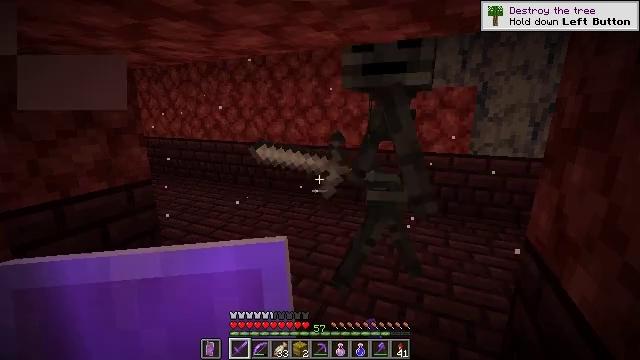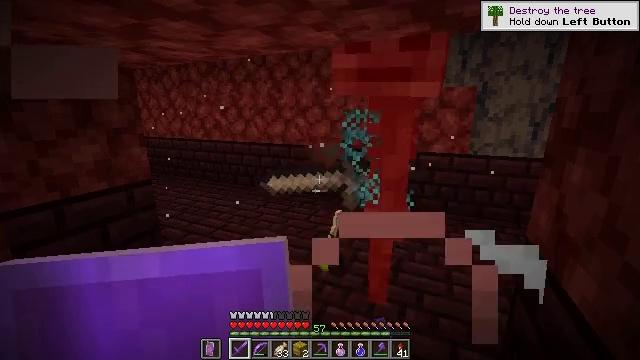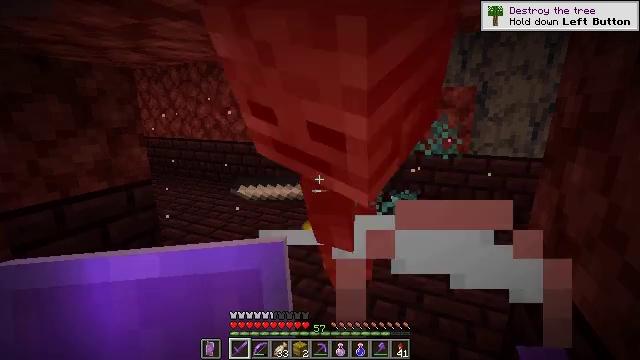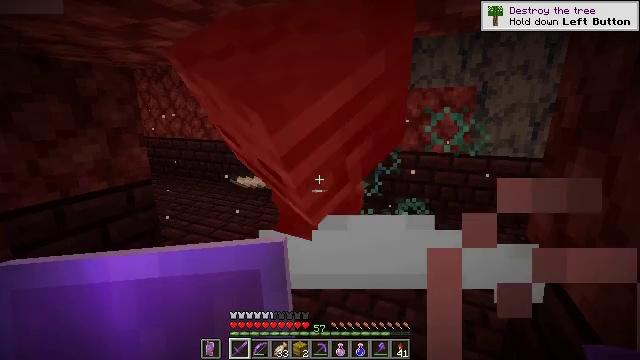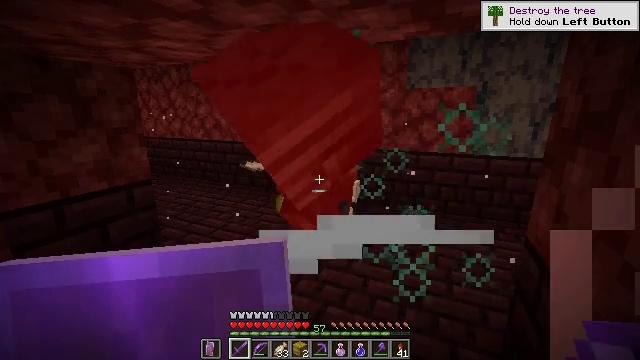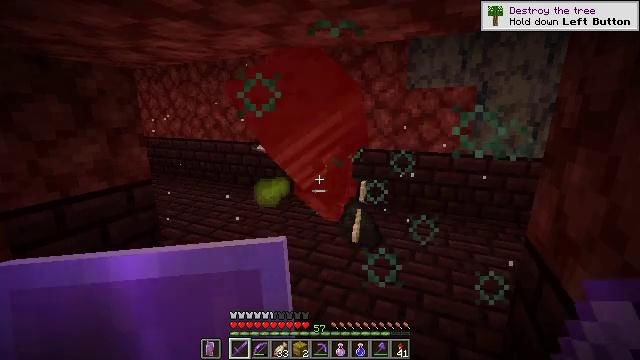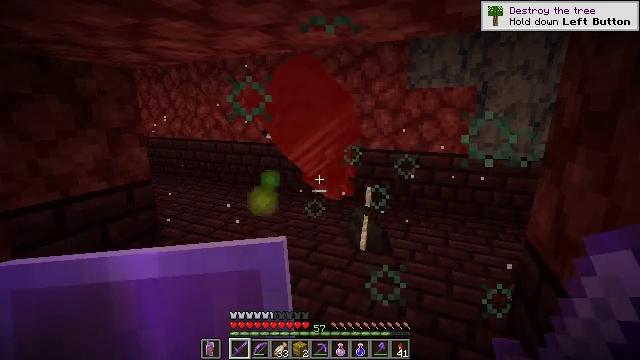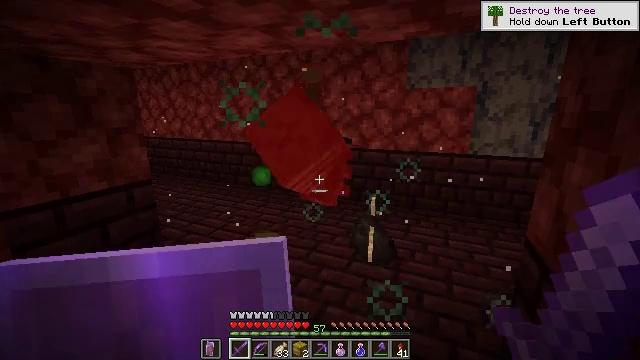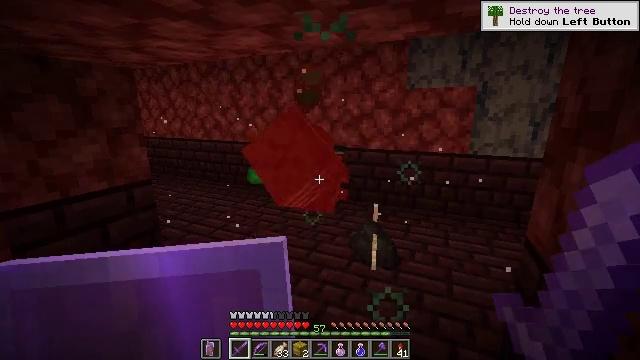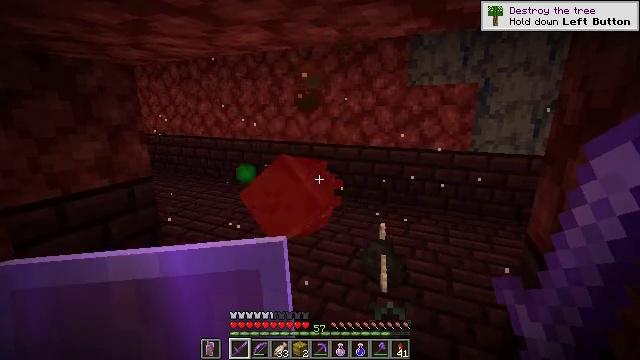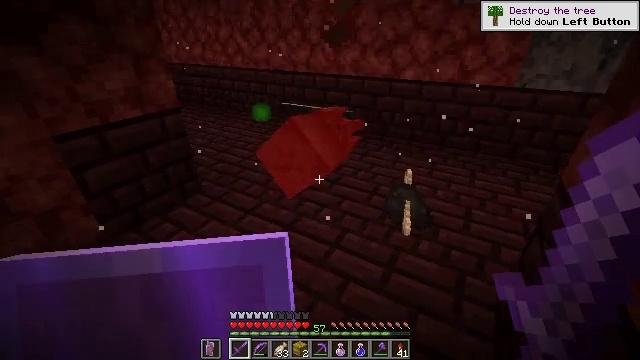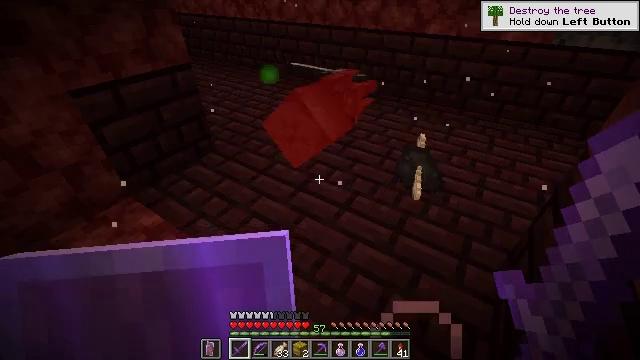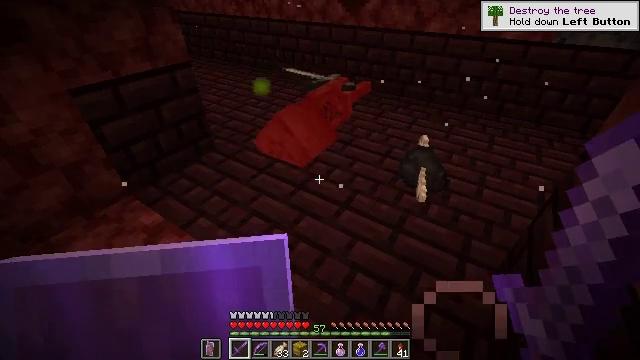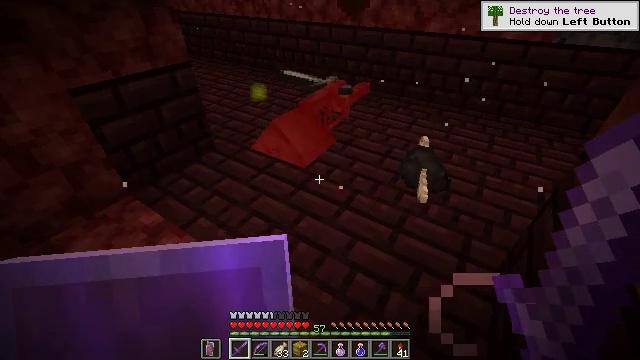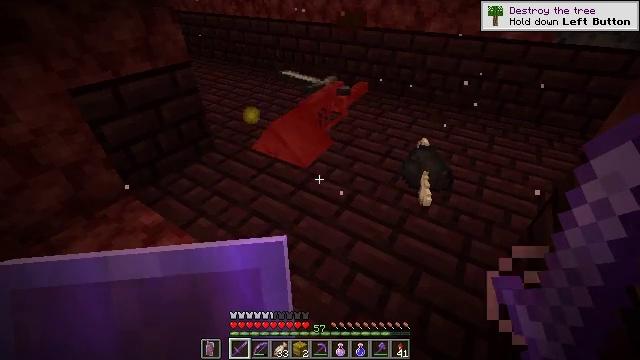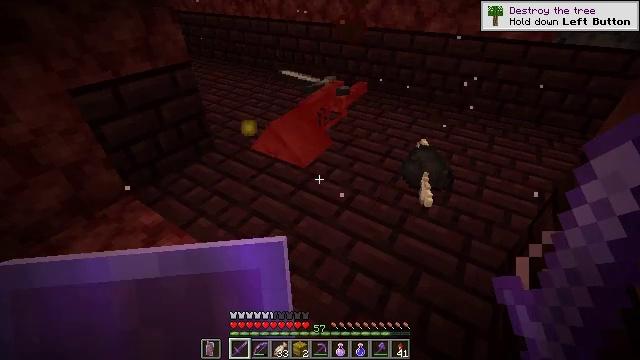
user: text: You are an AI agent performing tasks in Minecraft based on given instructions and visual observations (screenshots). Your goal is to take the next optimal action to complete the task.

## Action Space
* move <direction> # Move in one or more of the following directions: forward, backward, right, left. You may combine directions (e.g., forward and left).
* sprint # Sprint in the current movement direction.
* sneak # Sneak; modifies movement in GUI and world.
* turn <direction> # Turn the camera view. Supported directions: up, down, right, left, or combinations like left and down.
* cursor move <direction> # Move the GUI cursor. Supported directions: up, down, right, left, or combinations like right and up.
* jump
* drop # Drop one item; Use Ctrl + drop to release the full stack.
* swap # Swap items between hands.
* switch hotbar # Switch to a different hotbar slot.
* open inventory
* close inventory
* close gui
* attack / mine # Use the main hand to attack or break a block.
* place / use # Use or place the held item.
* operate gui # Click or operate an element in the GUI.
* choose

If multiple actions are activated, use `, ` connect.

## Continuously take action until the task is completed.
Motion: motion action
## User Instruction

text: Fight hostile mobs.
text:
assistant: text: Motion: no_op
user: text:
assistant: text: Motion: no_op
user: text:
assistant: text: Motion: no_op
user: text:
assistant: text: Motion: no_op
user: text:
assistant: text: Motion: no_op
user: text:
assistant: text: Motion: no_op
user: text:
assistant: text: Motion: no_op
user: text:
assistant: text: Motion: no_op
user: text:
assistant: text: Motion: no_op
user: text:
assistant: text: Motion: turn left and down
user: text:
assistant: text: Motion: turn left and down
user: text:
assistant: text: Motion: no_op
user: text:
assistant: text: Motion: no_op
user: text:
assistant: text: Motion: no_op
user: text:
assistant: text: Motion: no_op
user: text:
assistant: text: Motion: no_op
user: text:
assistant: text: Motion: no_op
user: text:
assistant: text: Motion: no_op
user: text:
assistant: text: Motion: no_op
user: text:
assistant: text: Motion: no_op
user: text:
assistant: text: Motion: no_op
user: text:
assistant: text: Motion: no_op
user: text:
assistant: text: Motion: no_op
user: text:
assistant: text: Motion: no_op
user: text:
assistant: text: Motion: move forward
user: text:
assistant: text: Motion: move forward
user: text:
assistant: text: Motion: move forward, turn left and up
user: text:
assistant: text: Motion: move forward, turn left and up
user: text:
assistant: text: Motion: move forward, turn left and up
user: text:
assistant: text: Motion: move forward and move right, sprint